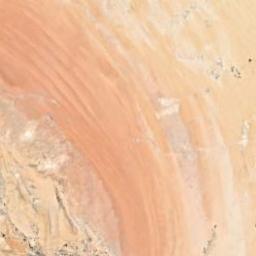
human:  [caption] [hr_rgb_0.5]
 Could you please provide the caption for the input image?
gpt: There are yellow desert with lines of bare land .

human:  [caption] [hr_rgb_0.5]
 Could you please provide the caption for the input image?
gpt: There are some bare rocks in this desert .

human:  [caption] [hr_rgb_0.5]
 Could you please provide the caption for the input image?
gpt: It is a large piece of flat yellow desert with some white rocks .

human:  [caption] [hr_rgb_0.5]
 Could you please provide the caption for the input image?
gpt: The desert has yellow sand and orange sand and some white decayed rocks are also in the desert .

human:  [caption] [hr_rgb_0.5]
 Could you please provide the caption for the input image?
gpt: A desert covered by sand and some white bare lands .